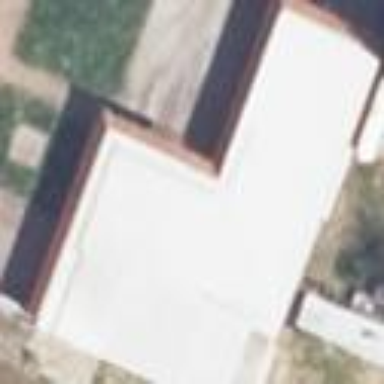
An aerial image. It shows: Garage building.